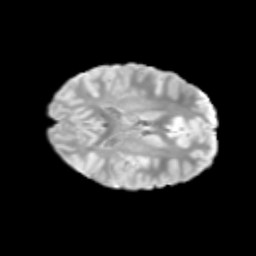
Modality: T2w
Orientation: axial
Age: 11
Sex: female
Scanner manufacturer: siemens
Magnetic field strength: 3 T
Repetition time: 3.8 s
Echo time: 0.07 s